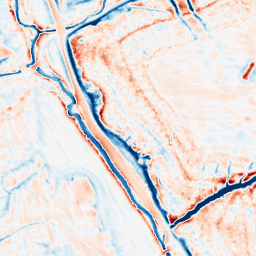
Category: edge_preserving
Decomposition family: anisotropic_diffusion
Decomposition parameters: iterations: 50
kappa: 30
gamma: 0.15
Upsampling method: cubic_mitchell
Upsampling parameters: scale: 4
Upsampling scale: 4